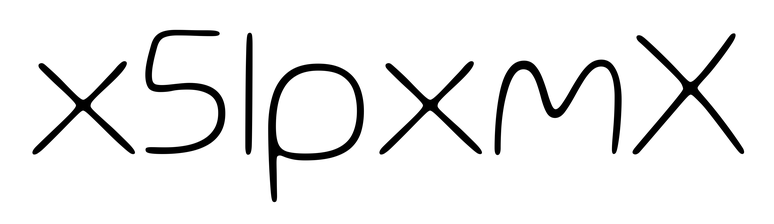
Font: Gluten_Thin